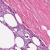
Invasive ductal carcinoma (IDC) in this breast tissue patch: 0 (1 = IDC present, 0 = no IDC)